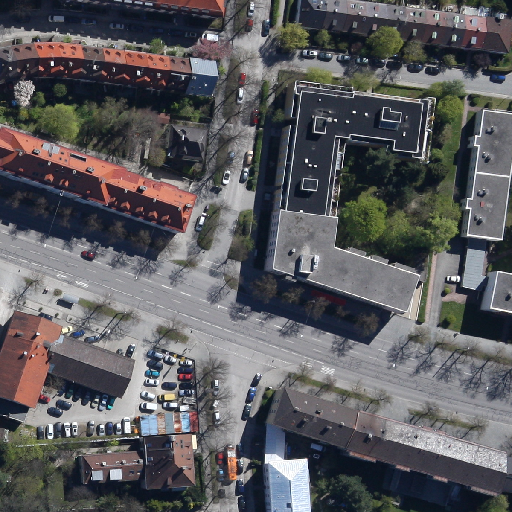
Referring expression: vehicle